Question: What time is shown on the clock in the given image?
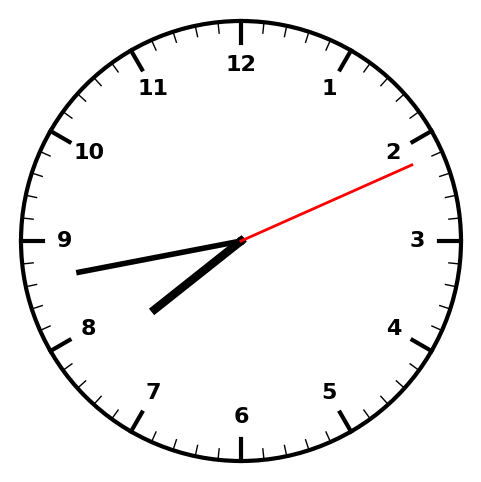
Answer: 07:43:11